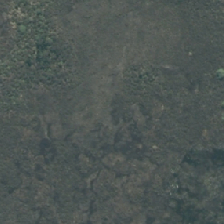
Land cover: herbaceous_freshwater_vege